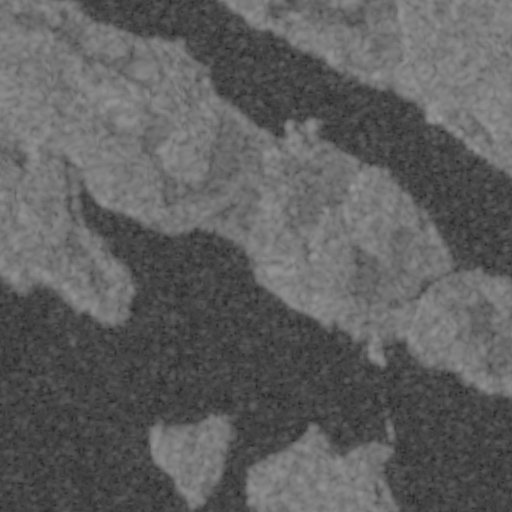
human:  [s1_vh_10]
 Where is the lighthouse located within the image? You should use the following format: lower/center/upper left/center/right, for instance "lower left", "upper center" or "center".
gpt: The lighthouse is located in the lower left of the image.
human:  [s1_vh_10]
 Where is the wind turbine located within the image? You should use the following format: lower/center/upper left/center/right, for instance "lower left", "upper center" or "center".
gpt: The wind turbine is located in the center right of the image.
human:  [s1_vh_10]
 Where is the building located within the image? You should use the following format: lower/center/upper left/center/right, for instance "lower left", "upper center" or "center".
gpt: There is no building in the image.

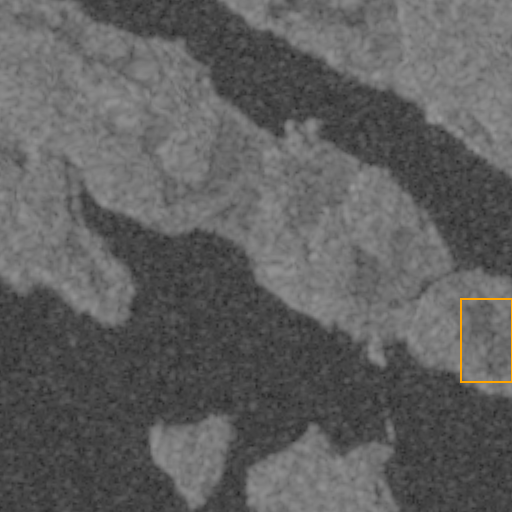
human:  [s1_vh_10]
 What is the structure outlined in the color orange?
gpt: The structure outlined in orange is a crop field.
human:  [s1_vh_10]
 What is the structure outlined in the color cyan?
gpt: There is no cyan outline.